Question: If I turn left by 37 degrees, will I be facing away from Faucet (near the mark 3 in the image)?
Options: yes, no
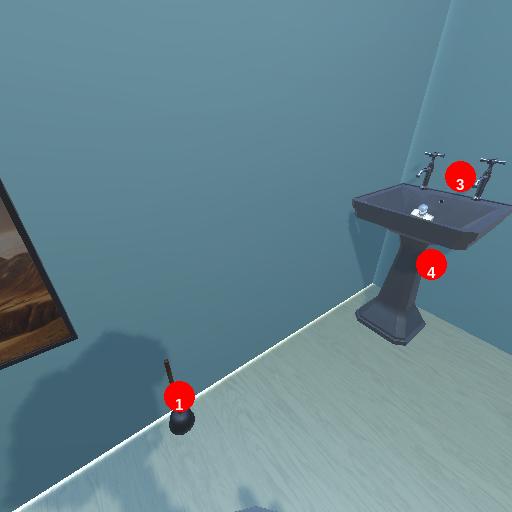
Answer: yes